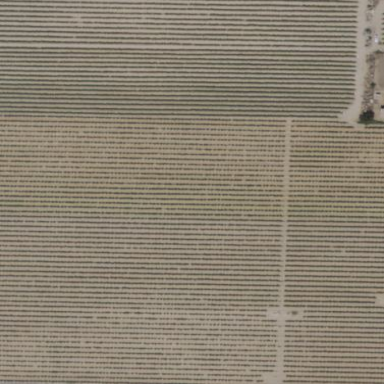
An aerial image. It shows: Vineyard.